Question: I have such a problem: my application in background thread looking for new user messages on the server every second and if there is a new incoming message - app notifies user about it.
(this logic for the message look up I have implemented in the app delegate).I have 9 views in the app each with a navigation bar and i want to display a label with new messages counter on this navigation bar (just an integer counter of new unread messages). The problem I don't know how to create a label and connect it with an app delegate.
Here is an image of what I want:

In the label there are 13 new messages for the user.And this button must be on all the 9 app's views.
First my idea was to create a UILabel in the AppDelegate file and then create UIBarButtonItem with customView. But how can I add this button on the navigation bar of each view in my application? (I also have other buttons on the navigationBar)
May be this question is little fuzzy but I hope experts will understand it.I really need a help with this.
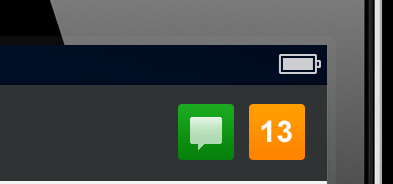
Answer: If I understood your question right, One option is 'Singleton Design Pattern' look at <URL> for details.
So with singleton you will set a global instance then call it when you need it.
Right click your code and add a Objective-c class name it SingletonClass, make it sub class of NSObject
below example is 'integer' change it to a 'string' or any type if you want,
in your SingletonClass.h
n your SingletonClass.h
'''
#import <Foundation/Foundation.h>
@interface SingletonClass : NSObject
@property int thisIsCounter;
+ (SingletonClass *)sharedInstance;
@end
'''
in your SingletonClass.m
'''
#import "SingletonClass.h"
@implementation SingletonClass
@synthesize thisIsCounter=_thisIsCounter;
+ (SingletonClass *)sharedInstance
{
static SingletonClass *sharedInstance = nil;
static dispatch_once_t onceToken;
dispatch_once(&onceToken, ^{
sharedInstance = [[SingletonClass alloc] init];
// Do any other initialisation stuff here
});
return sharedInstance;
}
- (id)init {
if (self = [super init]) {
// set a singleton managed object , variable in your case
_thisIsCounter=self.thisIsCounter;
}
return self;
}
@end
'''
and import your singletonclass in your desired class in your case its all classes
'''
#import "SingletonClass.h"
//in your app delegate when you fetch data increase singleton variable or decrease it if you want , basically you have a global variable that you can use in your all classes
-(IBAction)plus
{
SingletonClass *sharedInstance = [SingletonClass sharedInstance];
sharedInstance.thisIsCounter =sharedInstance.thisIsCounter + 1;
}
'''
Code is not tested , improved it as needed.
Above will set your global instance, now to call this in your viewcontroller every second (this is tricky because you may need to use main thread and it will get disturbed with UI events) you need :
<URL>
<URL>
'''
- (void)viewDidLoad
{
[super viewDidLoad];
NSTimer* timer = [NSTimer timerWithTimeInterval:1.0f target:self selector:@selector(updateLabel) userInfo:nil repeats:YES];
[[NSRunLoop mainRunLoop] addTimer:timer forMode:NSRunLoopCommonModes];
}
-(void) updateLabel
{
SingletonClass *sharedInstance = [SingletonClass sharedInstance];
self.button.text= sharedInstance.thisIsCounter;
}
'''